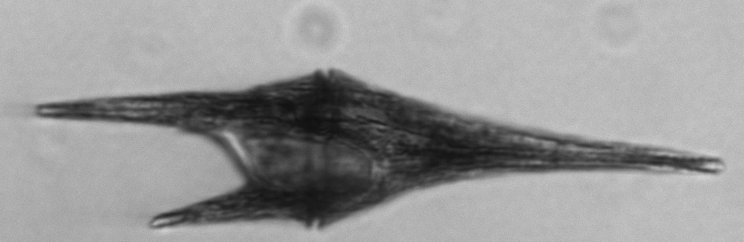
Label: Tripos_furca